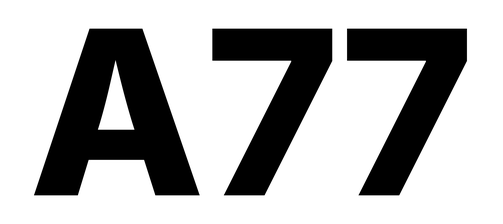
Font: Inter_ExtraBold